Question: I would like to create HTML table like this example.

How I can preserve the header gray and make the data to look like the same way?
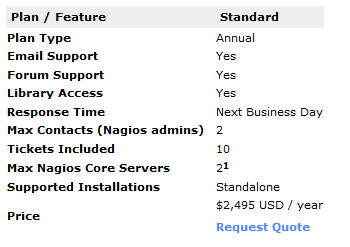
Answer: Here is a working snippet.
1. border-spacing removes the spacing between cells
2. tr:first-of-type targets only the first row to apply background color
3. td:nth-child(odd) targets only the first column to make all fields bold
'''
table{
border-spacing:0;
}
tr:first-of-type{
background:lightgray;
}
td:nth-child(odd){
font-weight:bold;
}
th,td{
padding:5px;
}
'''
'''
<table>
<tr>
<td>Plan / Feature</td>
<td>Standard</td>
</tr>
<tr>
<td>Plan Type</td>
<td>Annual</td>
</tr>
<tr>
<td>Email Support</td>
<td>Yes</td>
</tr>
</table>
'''